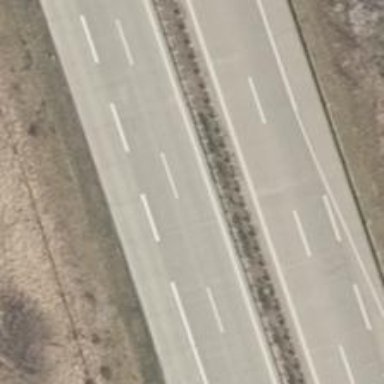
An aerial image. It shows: Motorway junction.